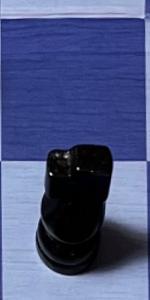
Label: Knight_Black